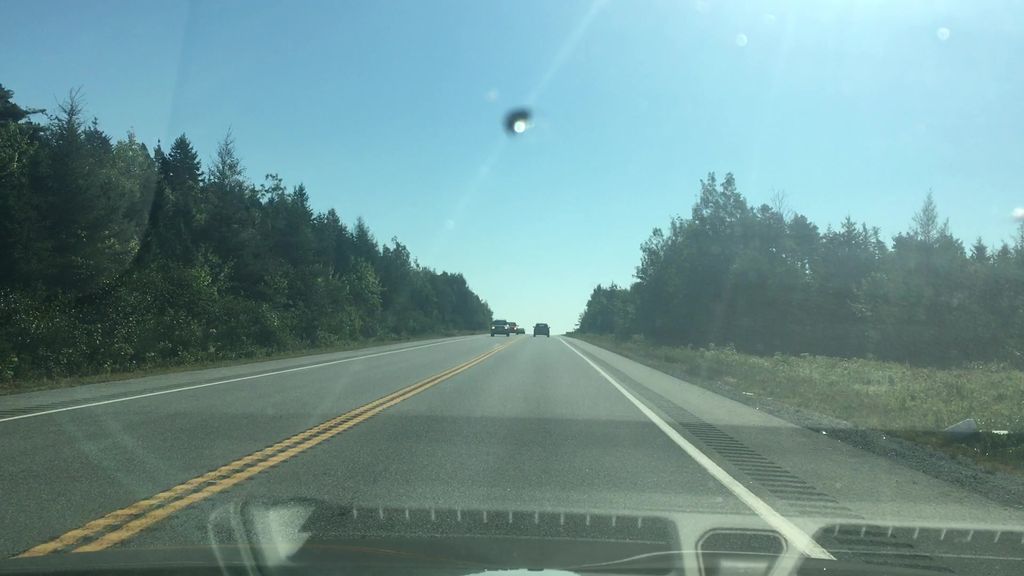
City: halifax